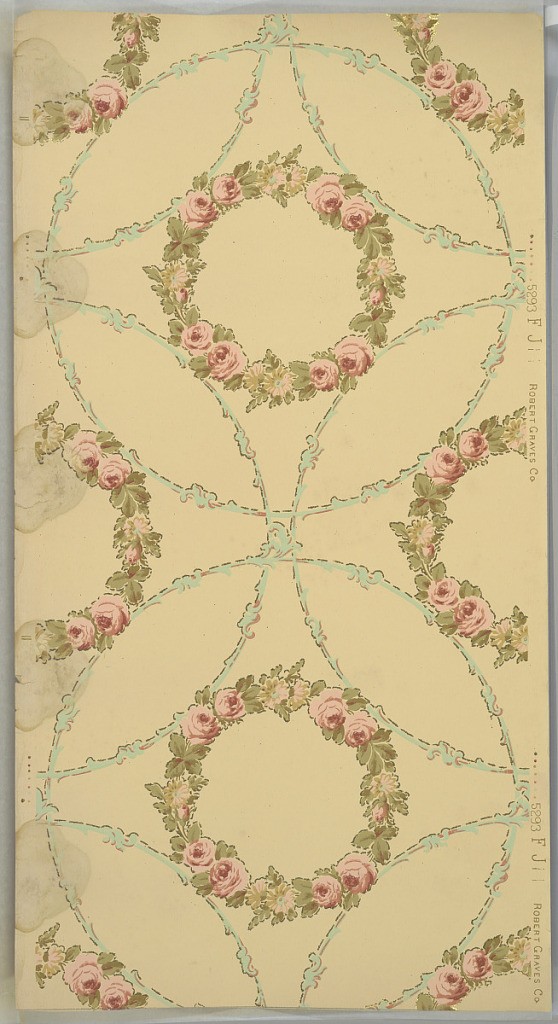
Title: Ceiling paper
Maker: Robert Graves Co., New York, New York
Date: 1905–1915
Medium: Machine-printed paper, ungrounded, applied mica flakes
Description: Flitter ceiling paper with floral wreaths containing pink roses contained within overlapping foliate circles. The wreaths and circles are outlined in small gold mica flakes. White ground. Printed in pinks, greens, tan, light teal, and gold mica flakes. Mold and water damage.
Printed in selvedge: "Robert Graves Co. 5293 FJ"